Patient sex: F
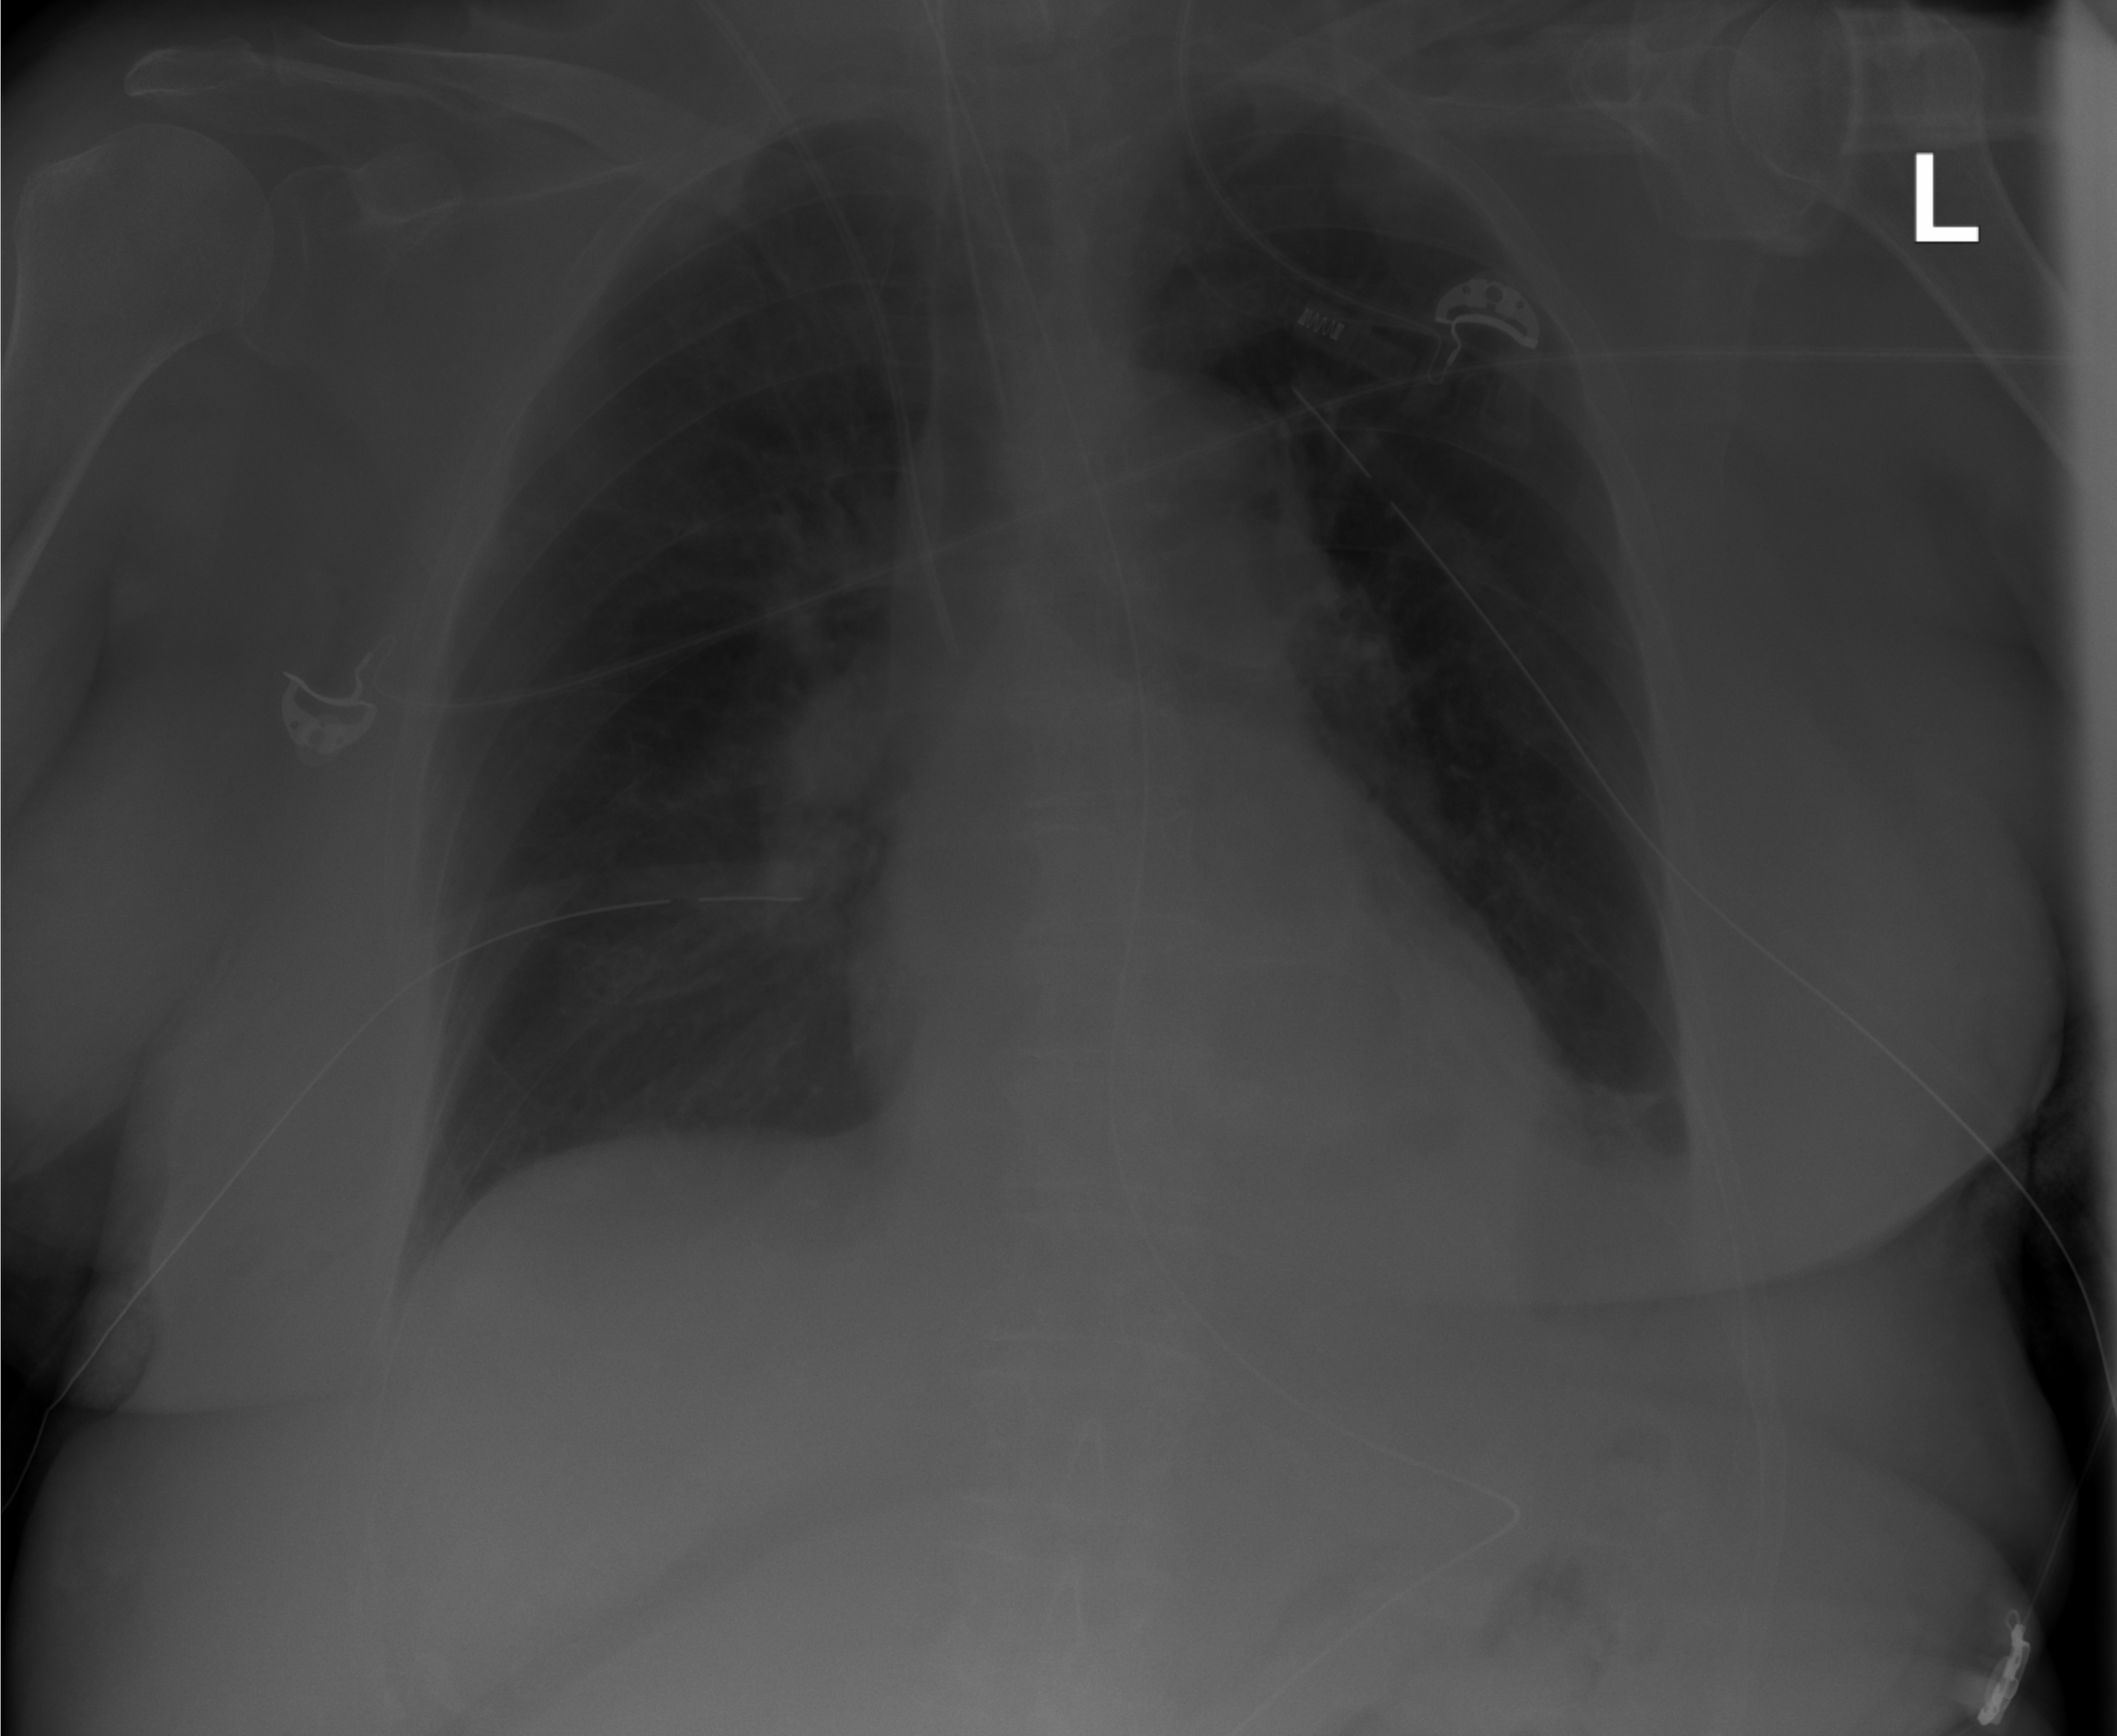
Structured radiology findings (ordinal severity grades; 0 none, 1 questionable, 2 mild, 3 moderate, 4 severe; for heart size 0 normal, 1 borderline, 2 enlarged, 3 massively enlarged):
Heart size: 0
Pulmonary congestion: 0
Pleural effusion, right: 0
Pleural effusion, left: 2
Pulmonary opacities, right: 0
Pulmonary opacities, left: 0
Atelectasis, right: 0
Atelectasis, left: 2